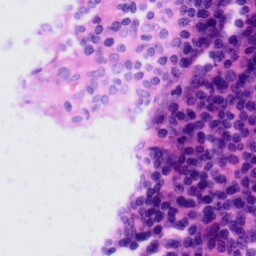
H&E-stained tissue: Tonsil